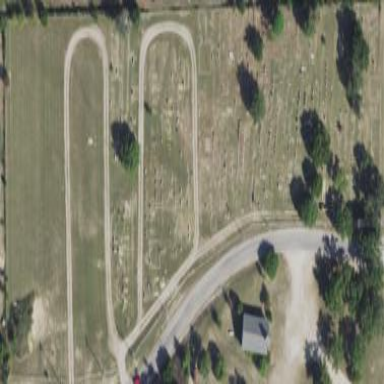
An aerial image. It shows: Cemetery.